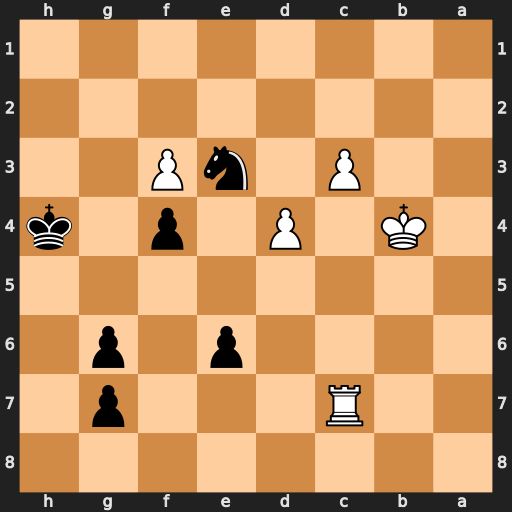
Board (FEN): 8/2R3p1/4p1p1/8/1K1P1p1k/2P1nP2/8/8
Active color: b
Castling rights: -
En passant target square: -
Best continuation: Nd5+ Ka5 Nxc7